Interaction volume radius: 5 \u00c5
Interaction volume height: 10 \u00c5
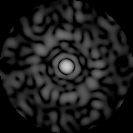
Disorder parameter: 0.8674